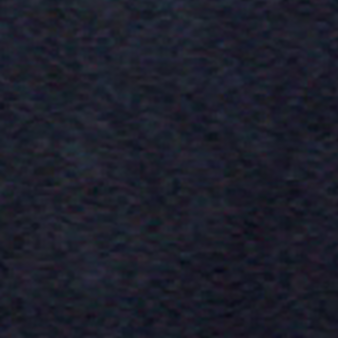
Label: other